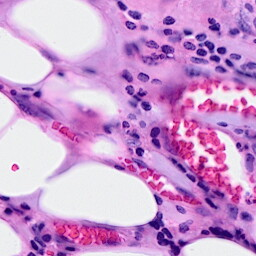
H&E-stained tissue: Breast